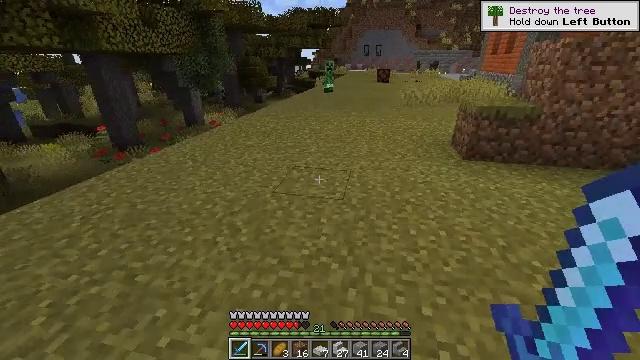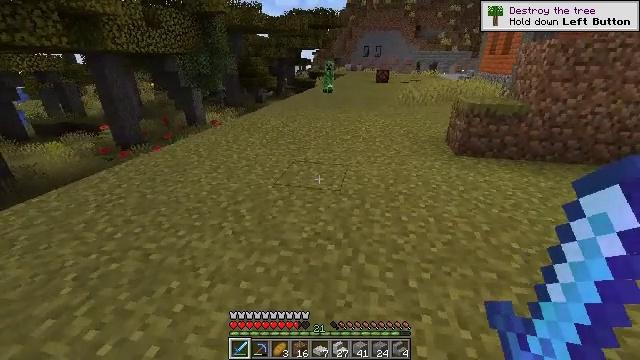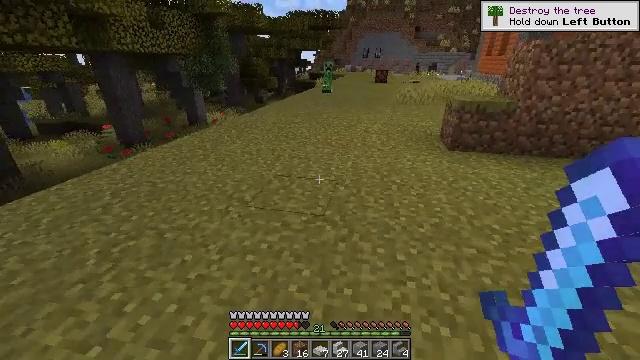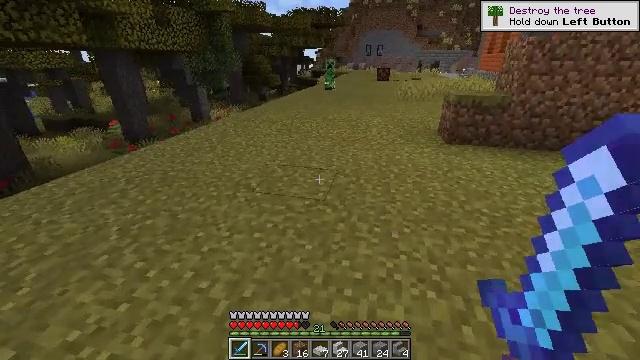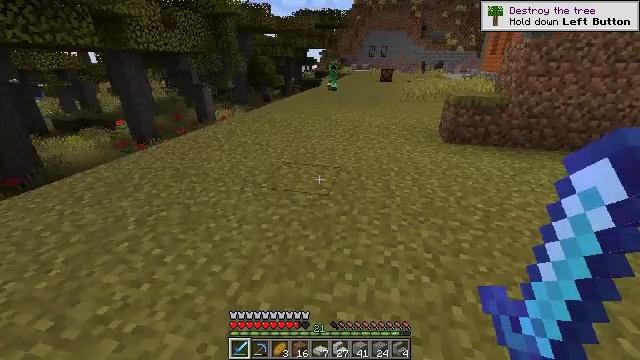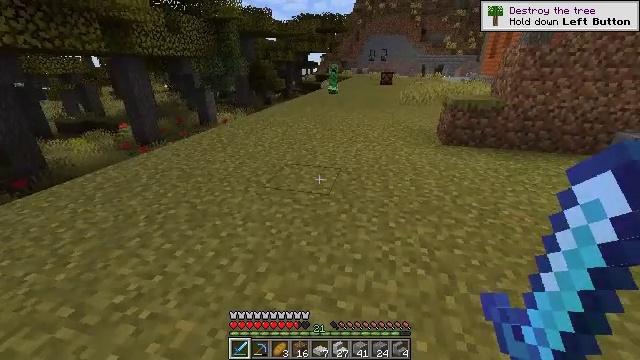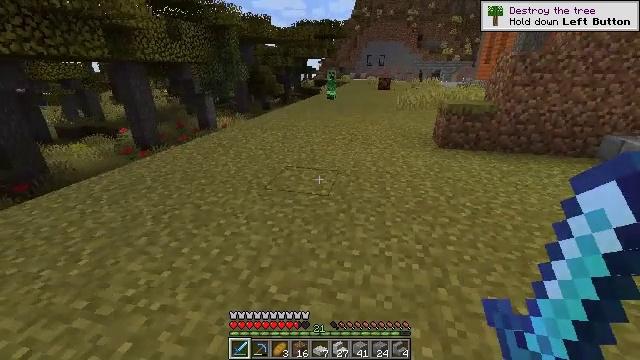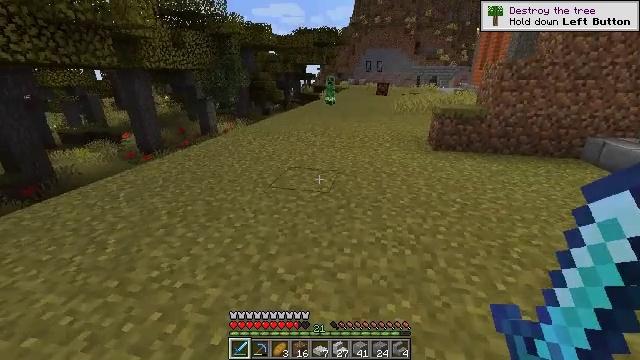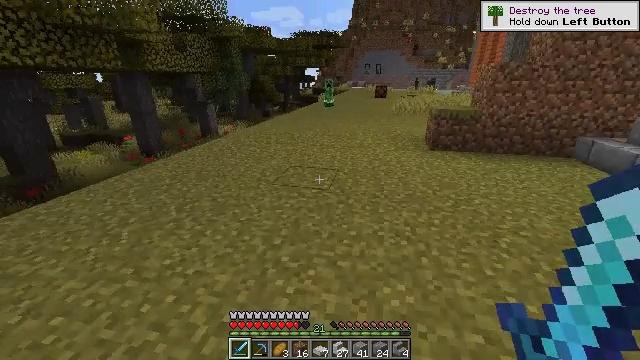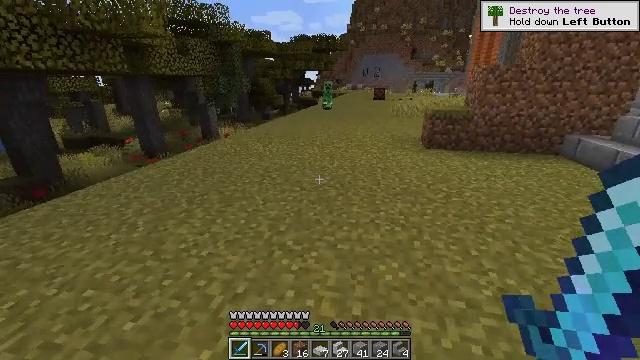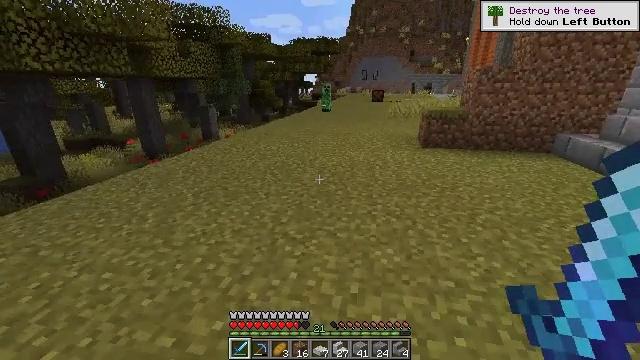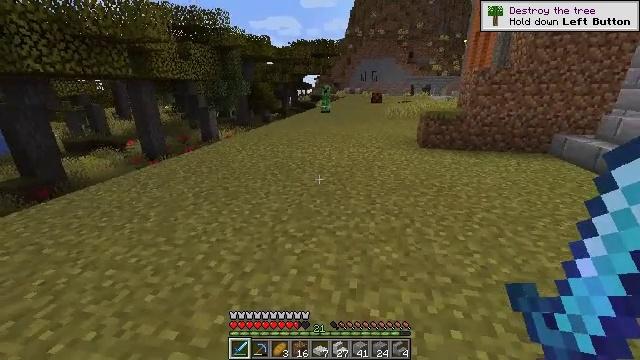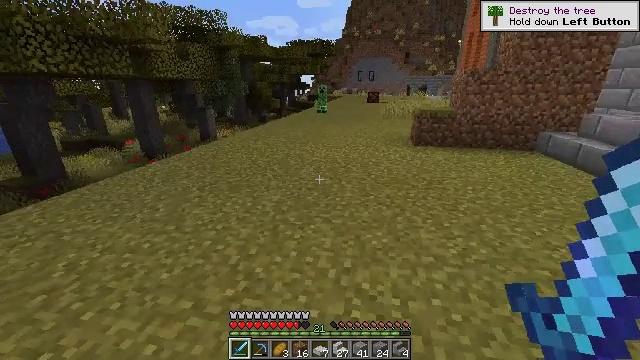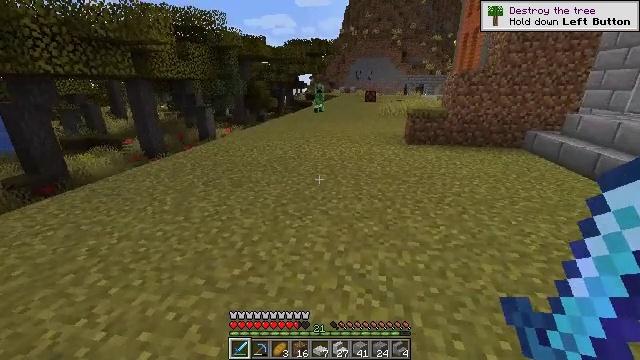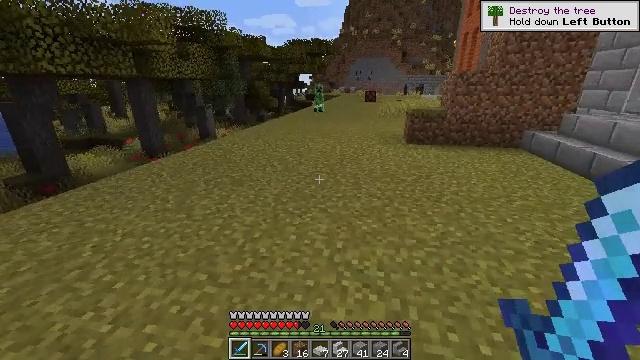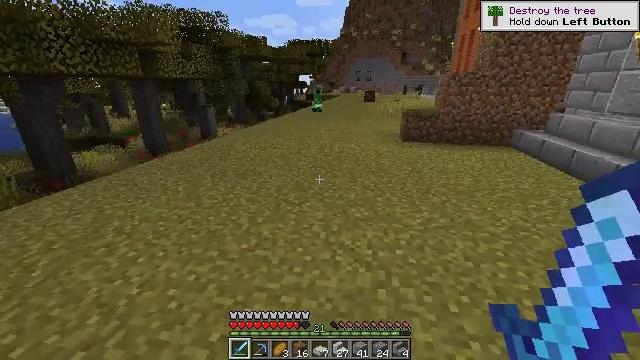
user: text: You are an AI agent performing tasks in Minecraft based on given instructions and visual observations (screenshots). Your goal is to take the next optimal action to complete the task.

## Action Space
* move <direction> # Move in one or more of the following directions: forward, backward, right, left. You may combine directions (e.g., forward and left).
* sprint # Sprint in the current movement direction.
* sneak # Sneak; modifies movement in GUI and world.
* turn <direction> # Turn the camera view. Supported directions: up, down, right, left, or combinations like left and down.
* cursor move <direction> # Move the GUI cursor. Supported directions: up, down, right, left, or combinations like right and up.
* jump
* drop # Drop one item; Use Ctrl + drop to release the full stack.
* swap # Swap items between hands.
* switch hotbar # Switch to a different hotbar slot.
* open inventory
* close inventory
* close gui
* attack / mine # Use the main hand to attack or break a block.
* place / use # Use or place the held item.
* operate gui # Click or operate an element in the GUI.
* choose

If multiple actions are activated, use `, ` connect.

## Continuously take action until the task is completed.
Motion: motion action
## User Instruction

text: Left click to mine the dead bush.
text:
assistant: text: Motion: move back
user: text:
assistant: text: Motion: move back
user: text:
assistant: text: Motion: move back
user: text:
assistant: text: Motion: move back
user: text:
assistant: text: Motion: move back
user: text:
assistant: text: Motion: move back, turn up
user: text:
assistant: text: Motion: move back, turn up
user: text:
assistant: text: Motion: move back
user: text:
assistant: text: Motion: move back
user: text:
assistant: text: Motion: move back
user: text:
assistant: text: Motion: move back
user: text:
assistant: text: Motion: move back
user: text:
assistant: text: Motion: move back
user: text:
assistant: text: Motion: move back
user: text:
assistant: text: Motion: move back
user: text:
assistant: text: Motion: move back
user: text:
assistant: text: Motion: move back
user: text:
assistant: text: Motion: move back, turn right
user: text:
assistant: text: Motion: turn right and down
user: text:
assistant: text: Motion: turn right and down
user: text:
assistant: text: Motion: turn right
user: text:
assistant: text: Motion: turn right and up
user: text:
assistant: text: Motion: turn left and up
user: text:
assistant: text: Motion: no_op
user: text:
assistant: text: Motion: no_op
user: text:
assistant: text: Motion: no_op
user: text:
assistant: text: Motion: no_op
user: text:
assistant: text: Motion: no_op
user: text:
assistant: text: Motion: no_op
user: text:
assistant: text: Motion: no_op